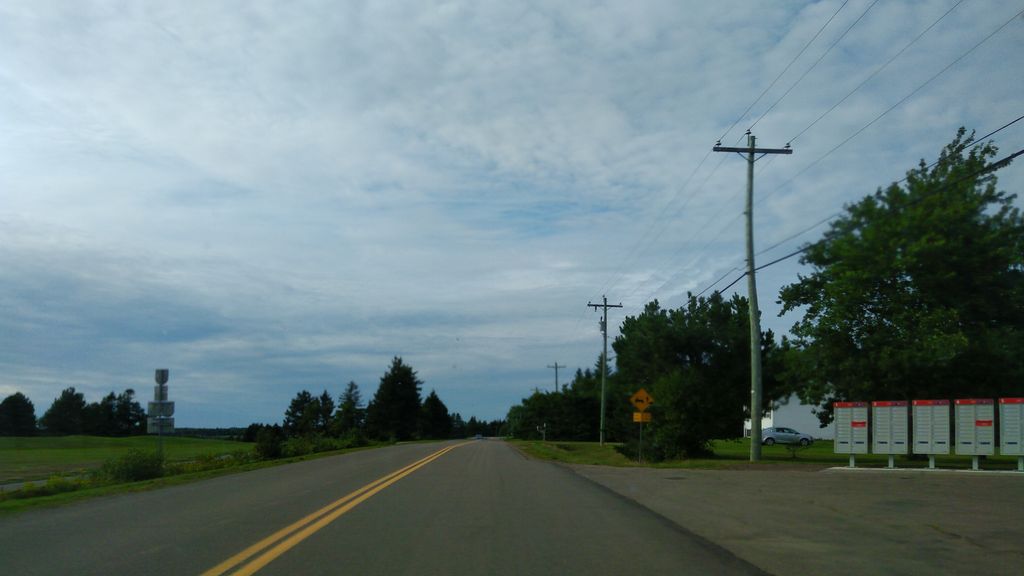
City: charlottetown